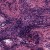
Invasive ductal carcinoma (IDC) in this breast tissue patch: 0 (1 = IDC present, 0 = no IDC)